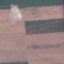
Land use / land cover: AnnualCrop